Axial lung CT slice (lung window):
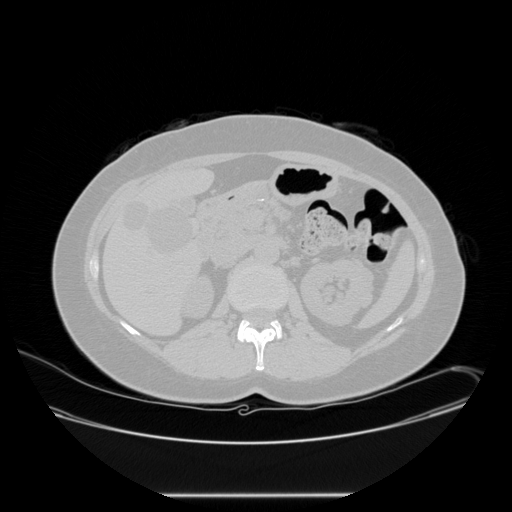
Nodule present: no